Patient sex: M
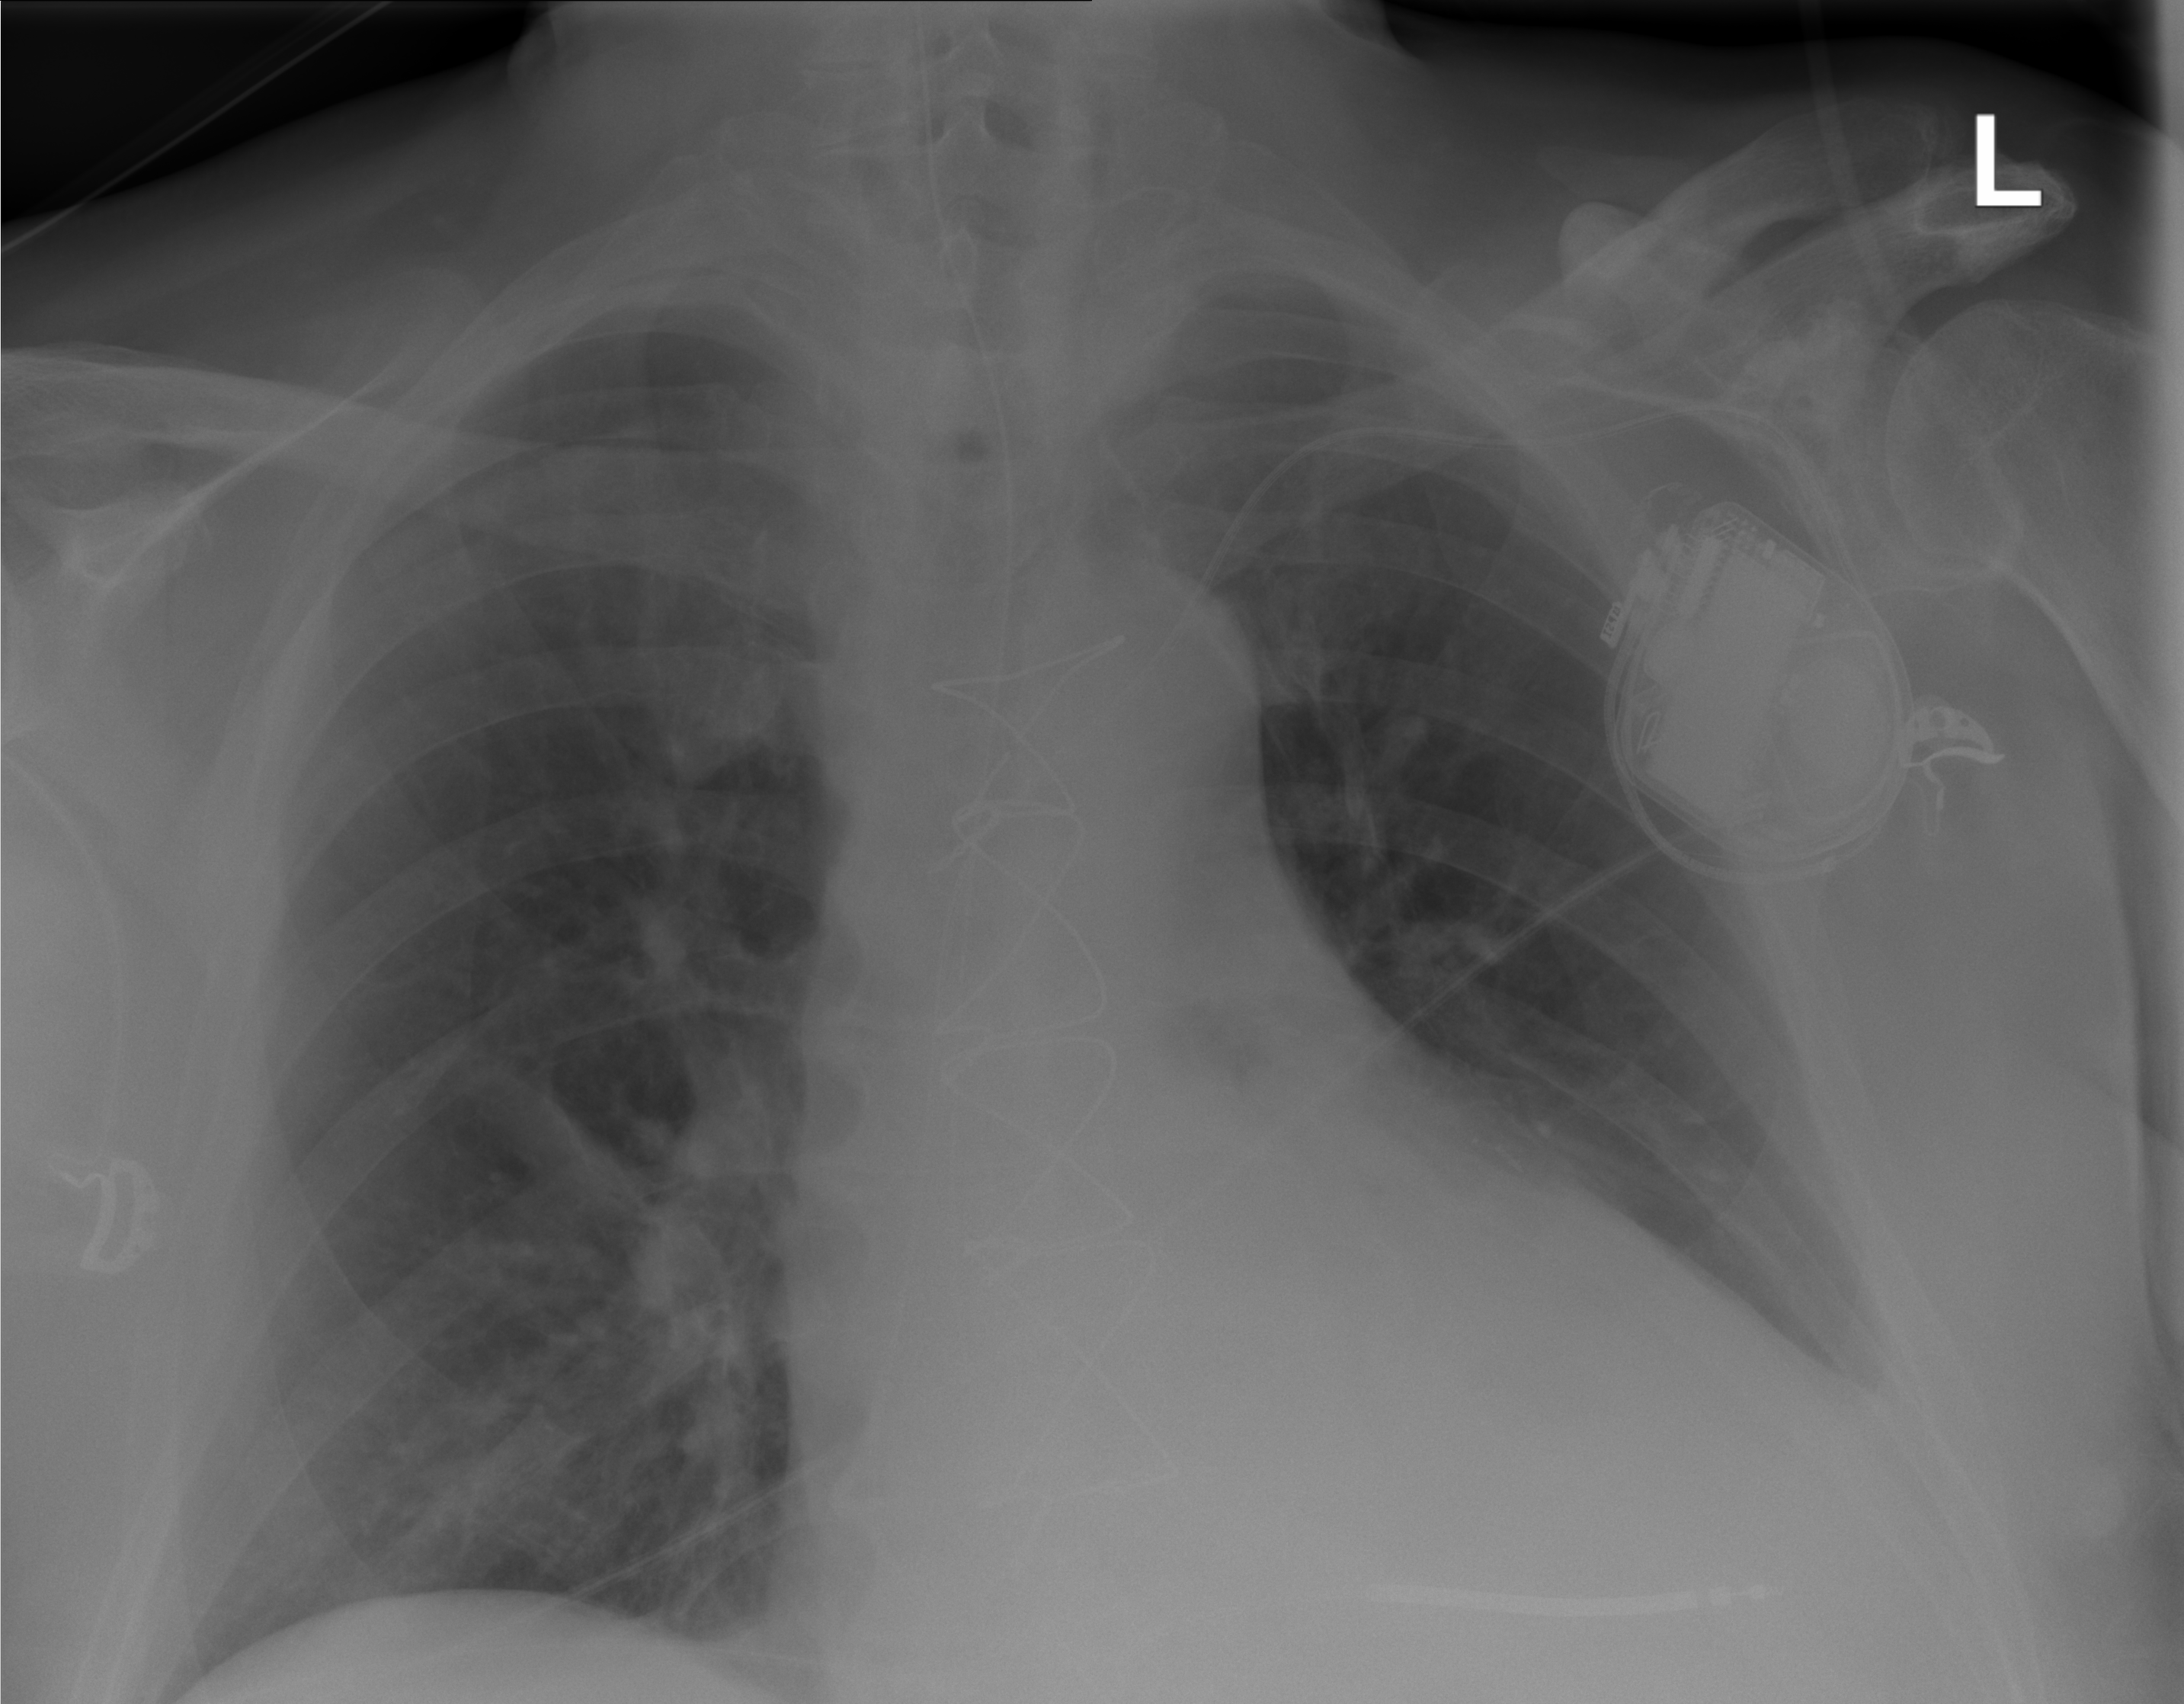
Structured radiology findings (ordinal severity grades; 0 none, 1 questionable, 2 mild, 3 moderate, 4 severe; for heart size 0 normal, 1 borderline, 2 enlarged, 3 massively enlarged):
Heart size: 2
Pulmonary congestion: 2
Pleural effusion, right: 0
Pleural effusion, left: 2
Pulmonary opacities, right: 2
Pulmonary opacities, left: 0
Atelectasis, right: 2
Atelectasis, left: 2